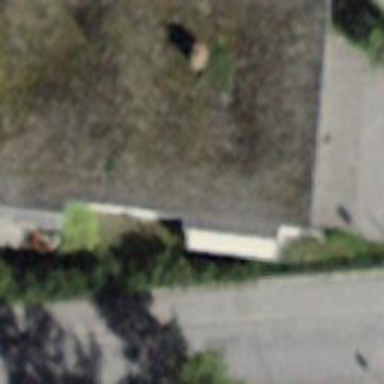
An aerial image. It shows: Building with flat roof.